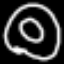
Label: donut